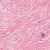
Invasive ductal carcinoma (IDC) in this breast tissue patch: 0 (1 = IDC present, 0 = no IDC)